Aerial crown-view tile of a tropical tree (Barro Colorado Island, Panama), acquired 20250317:
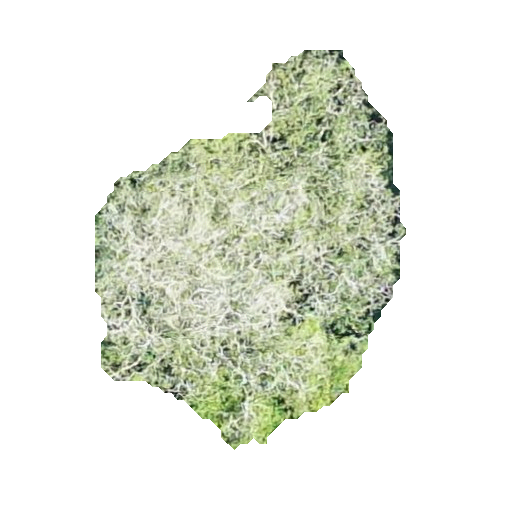
Species: Guapira myrtiflora
GBIF accepted scientific name: Guapira myrtiflora
Crown area: 122.033 m²